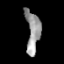
Tissue: prostate
Cell type: T cells
Senescence score: 0.36
Nuclear area (px): 566
Mean DAPI intensity: 153.655